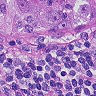
Metastatic tissue present: yes